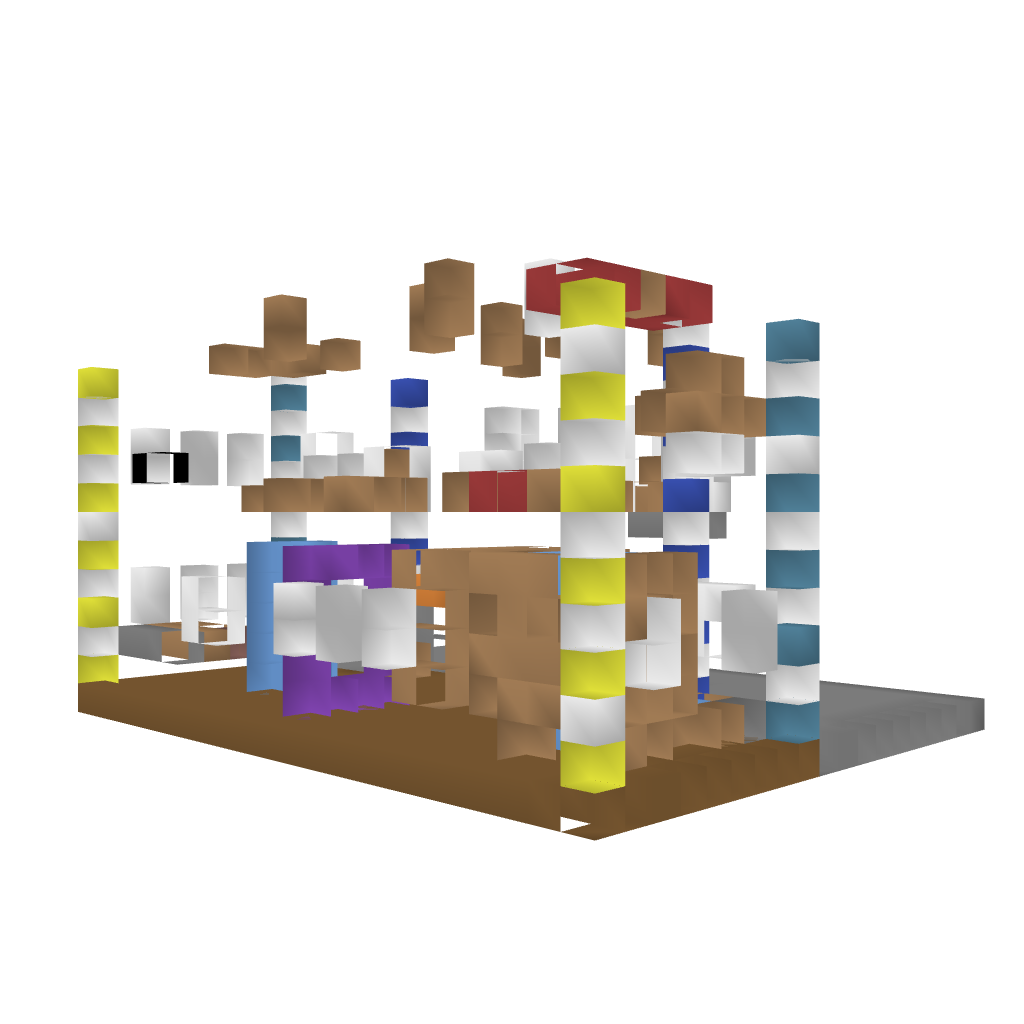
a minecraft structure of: Luxury house 1 by zerte bad low quality